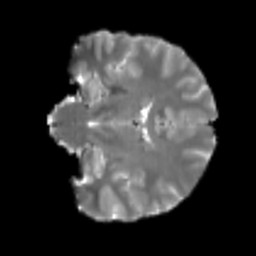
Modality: T2w
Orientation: coronal
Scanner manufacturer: siemens
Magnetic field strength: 3 T
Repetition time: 4 s
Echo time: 0.0594 s